Question: I'm trying to do something like this:

For all the requests to /admin/* I need the page to be decorated using the B decorator but also that B decorator has to be included in the content of A decorator which is main application layout.
How can I do that with Sitemesh?
Is it even possible? Or do I have to repeat the same layout from A in the B decorator?
Thanks in advance
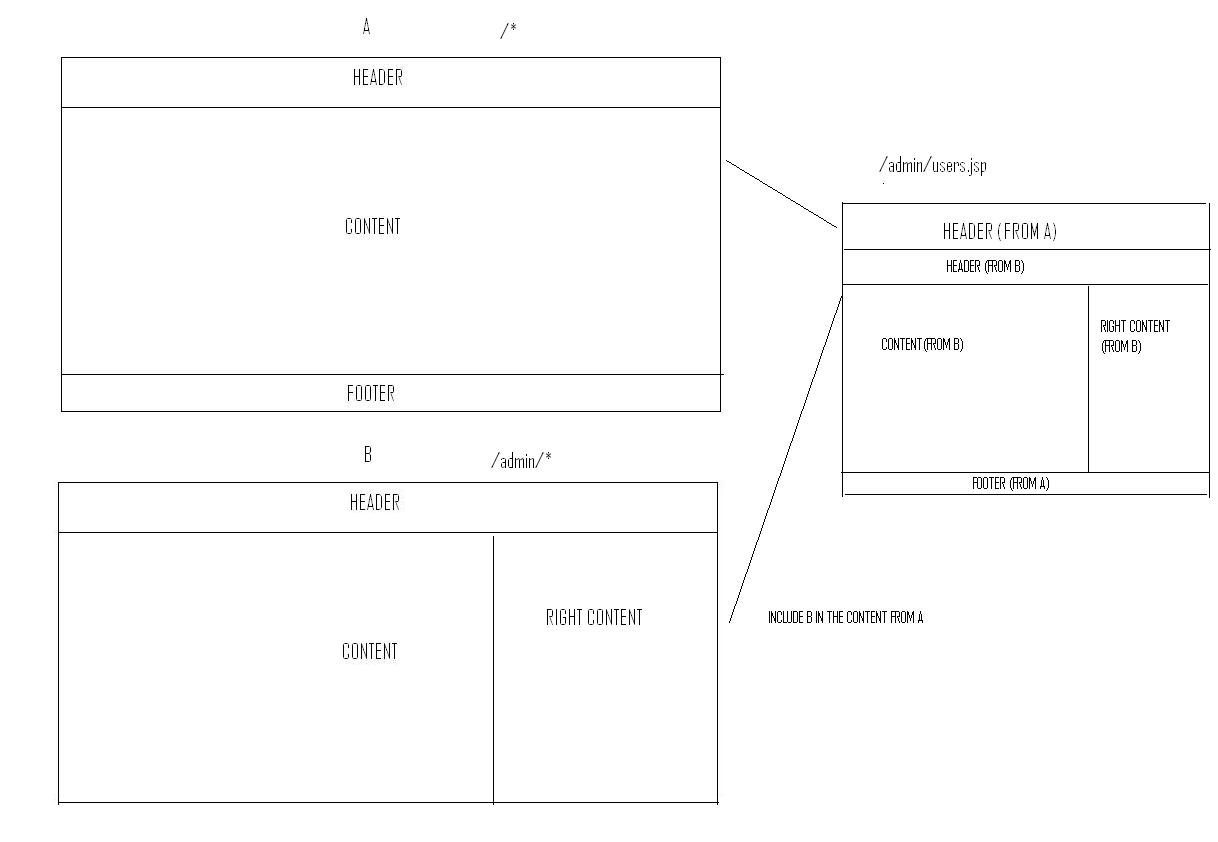
Answer: To answer my own question. Yes it is possible:
Using my own example, this is decorator being decorated by decorator .
'''
<page:applyDecorator name="a">
<html xmlns="http://www.w3.org/1999/xhtml" xml:lang="en" lang="en">
<head>
<title>Decorator B</title>
<decorator:head/>
</head>
<body id="page-home">
This is a test.
</body>
</html>
</page:applyDecorator>
'''